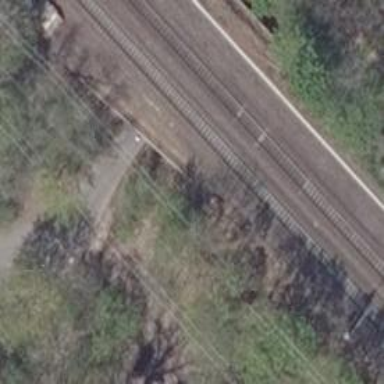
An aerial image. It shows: Bridge over electrified railway with contact line.